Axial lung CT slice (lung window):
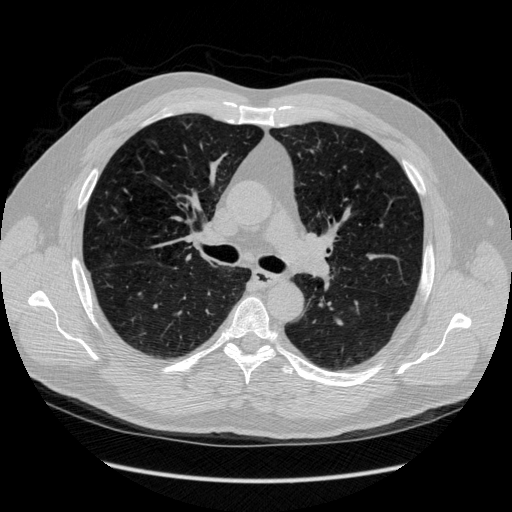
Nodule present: no